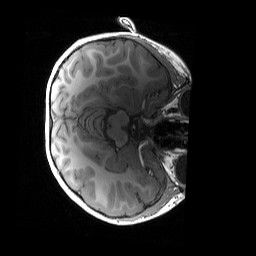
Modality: T1w
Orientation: axial
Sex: female
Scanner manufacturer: siemens
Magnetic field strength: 3 T
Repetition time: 1.9 s
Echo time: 0.00243 s